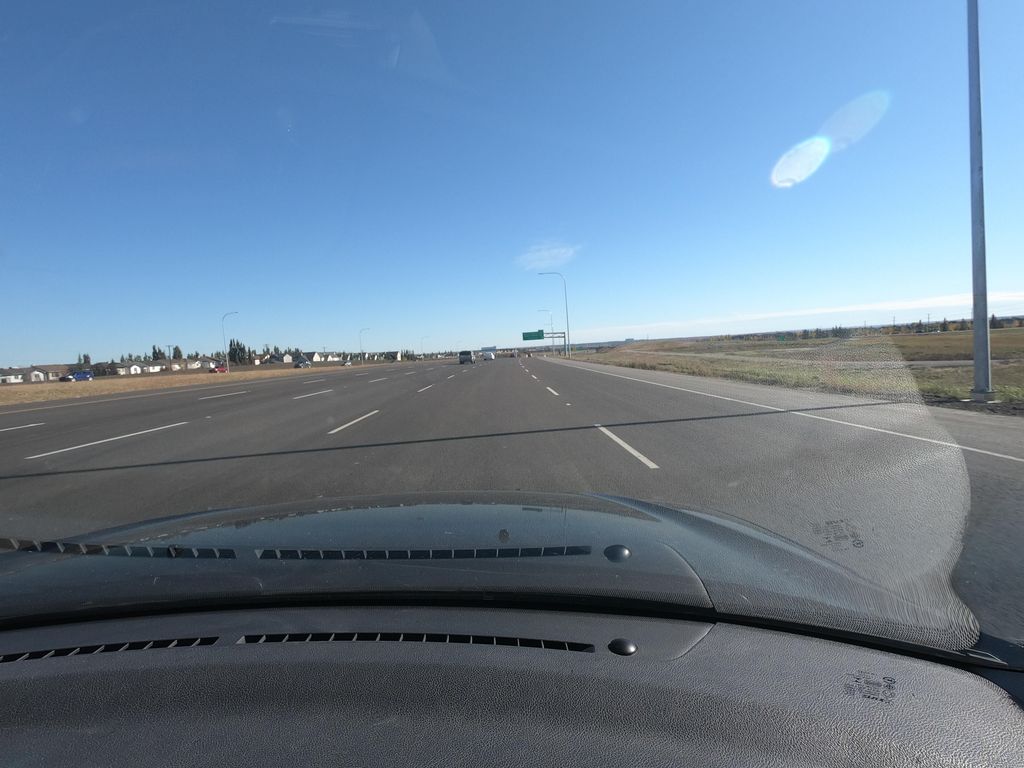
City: calgary